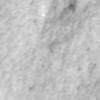
Label: no_change